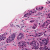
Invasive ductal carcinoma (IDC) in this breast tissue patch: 1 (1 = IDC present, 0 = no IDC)